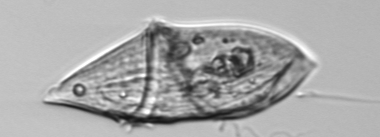
Label: Gyrodinium